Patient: sex M, age 26
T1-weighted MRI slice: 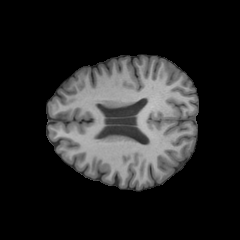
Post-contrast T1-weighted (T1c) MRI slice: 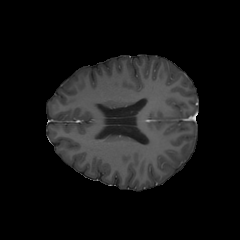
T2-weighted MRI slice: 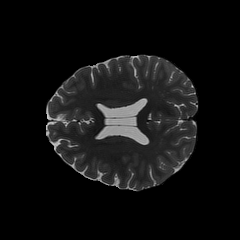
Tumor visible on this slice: no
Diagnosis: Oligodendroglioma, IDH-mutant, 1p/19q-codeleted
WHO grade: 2